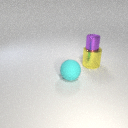
small purple metal cylinder above large yellow metal cylinder